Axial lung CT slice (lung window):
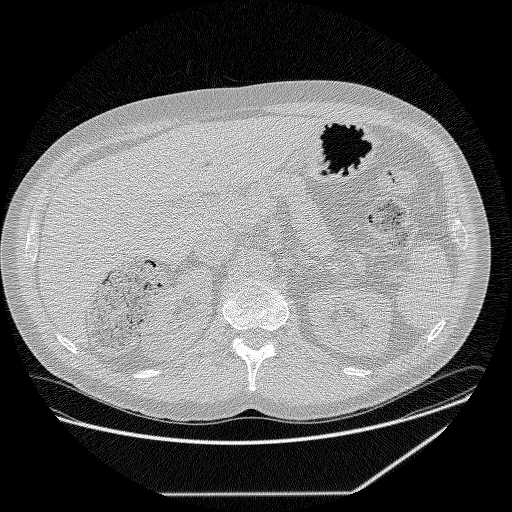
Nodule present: no